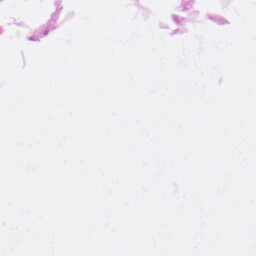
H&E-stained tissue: Heart